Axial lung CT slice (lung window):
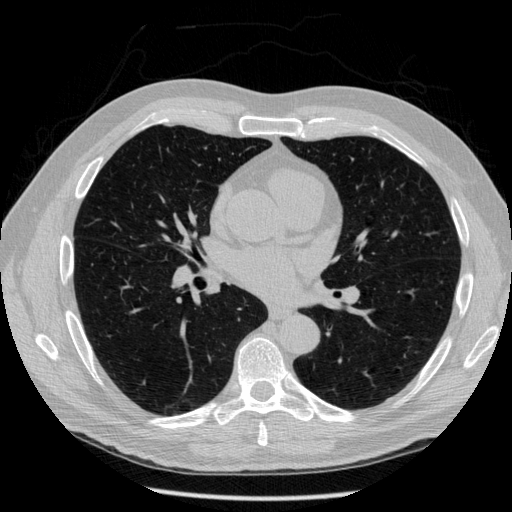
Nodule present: no